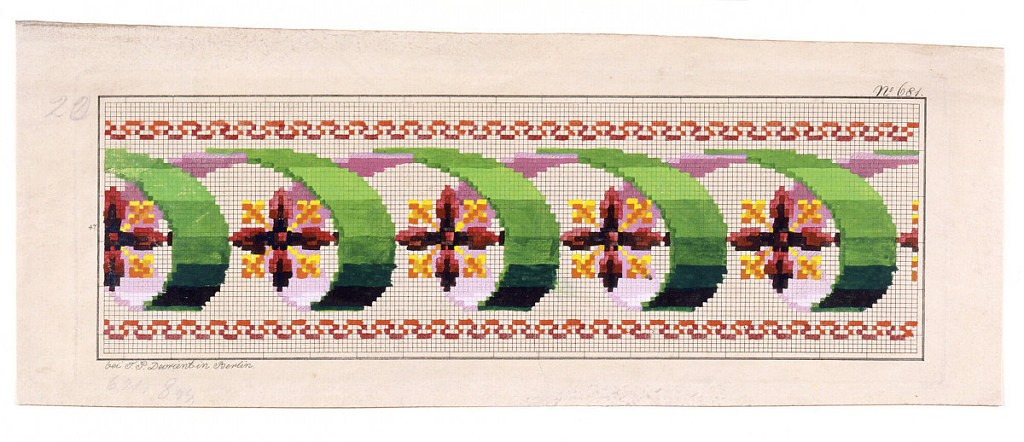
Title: Wool Embroidery Design (Berlin Wool Work)
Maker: T. P. Devrient, active ca. 1860
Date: ca. 1860
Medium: Brush and gouache, pen and black ink over etching on cream laid paper
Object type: Drawing
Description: Design for wool work on squared paper.  A green scroll with a burgundy colored cross.